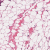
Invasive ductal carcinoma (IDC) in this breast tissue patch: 0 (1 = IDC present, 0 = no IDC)